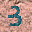
Label: 3